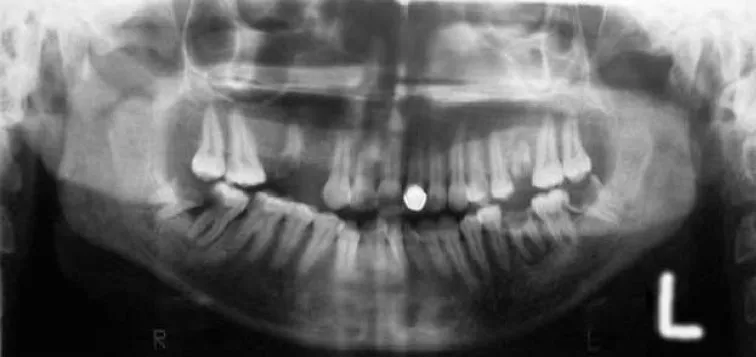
Left side semi impacted carious lower 3rd molar was the origin of the lesion.
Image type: radiology (x_ray)